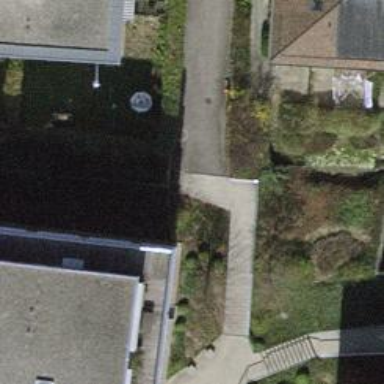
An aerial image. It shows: Concrete steps.